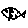
Label: fish